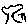
Label: tree